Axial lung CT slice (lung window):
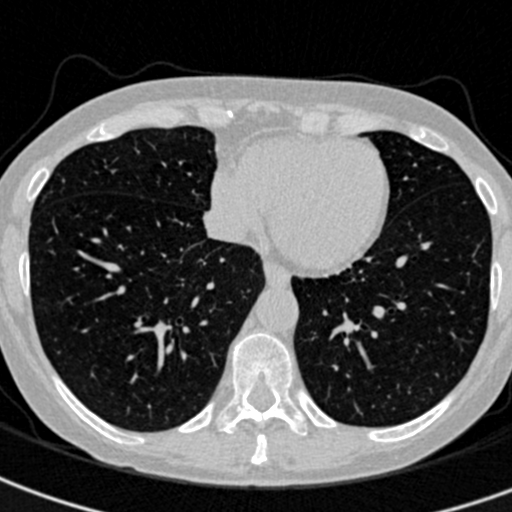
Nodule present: no